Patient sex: M
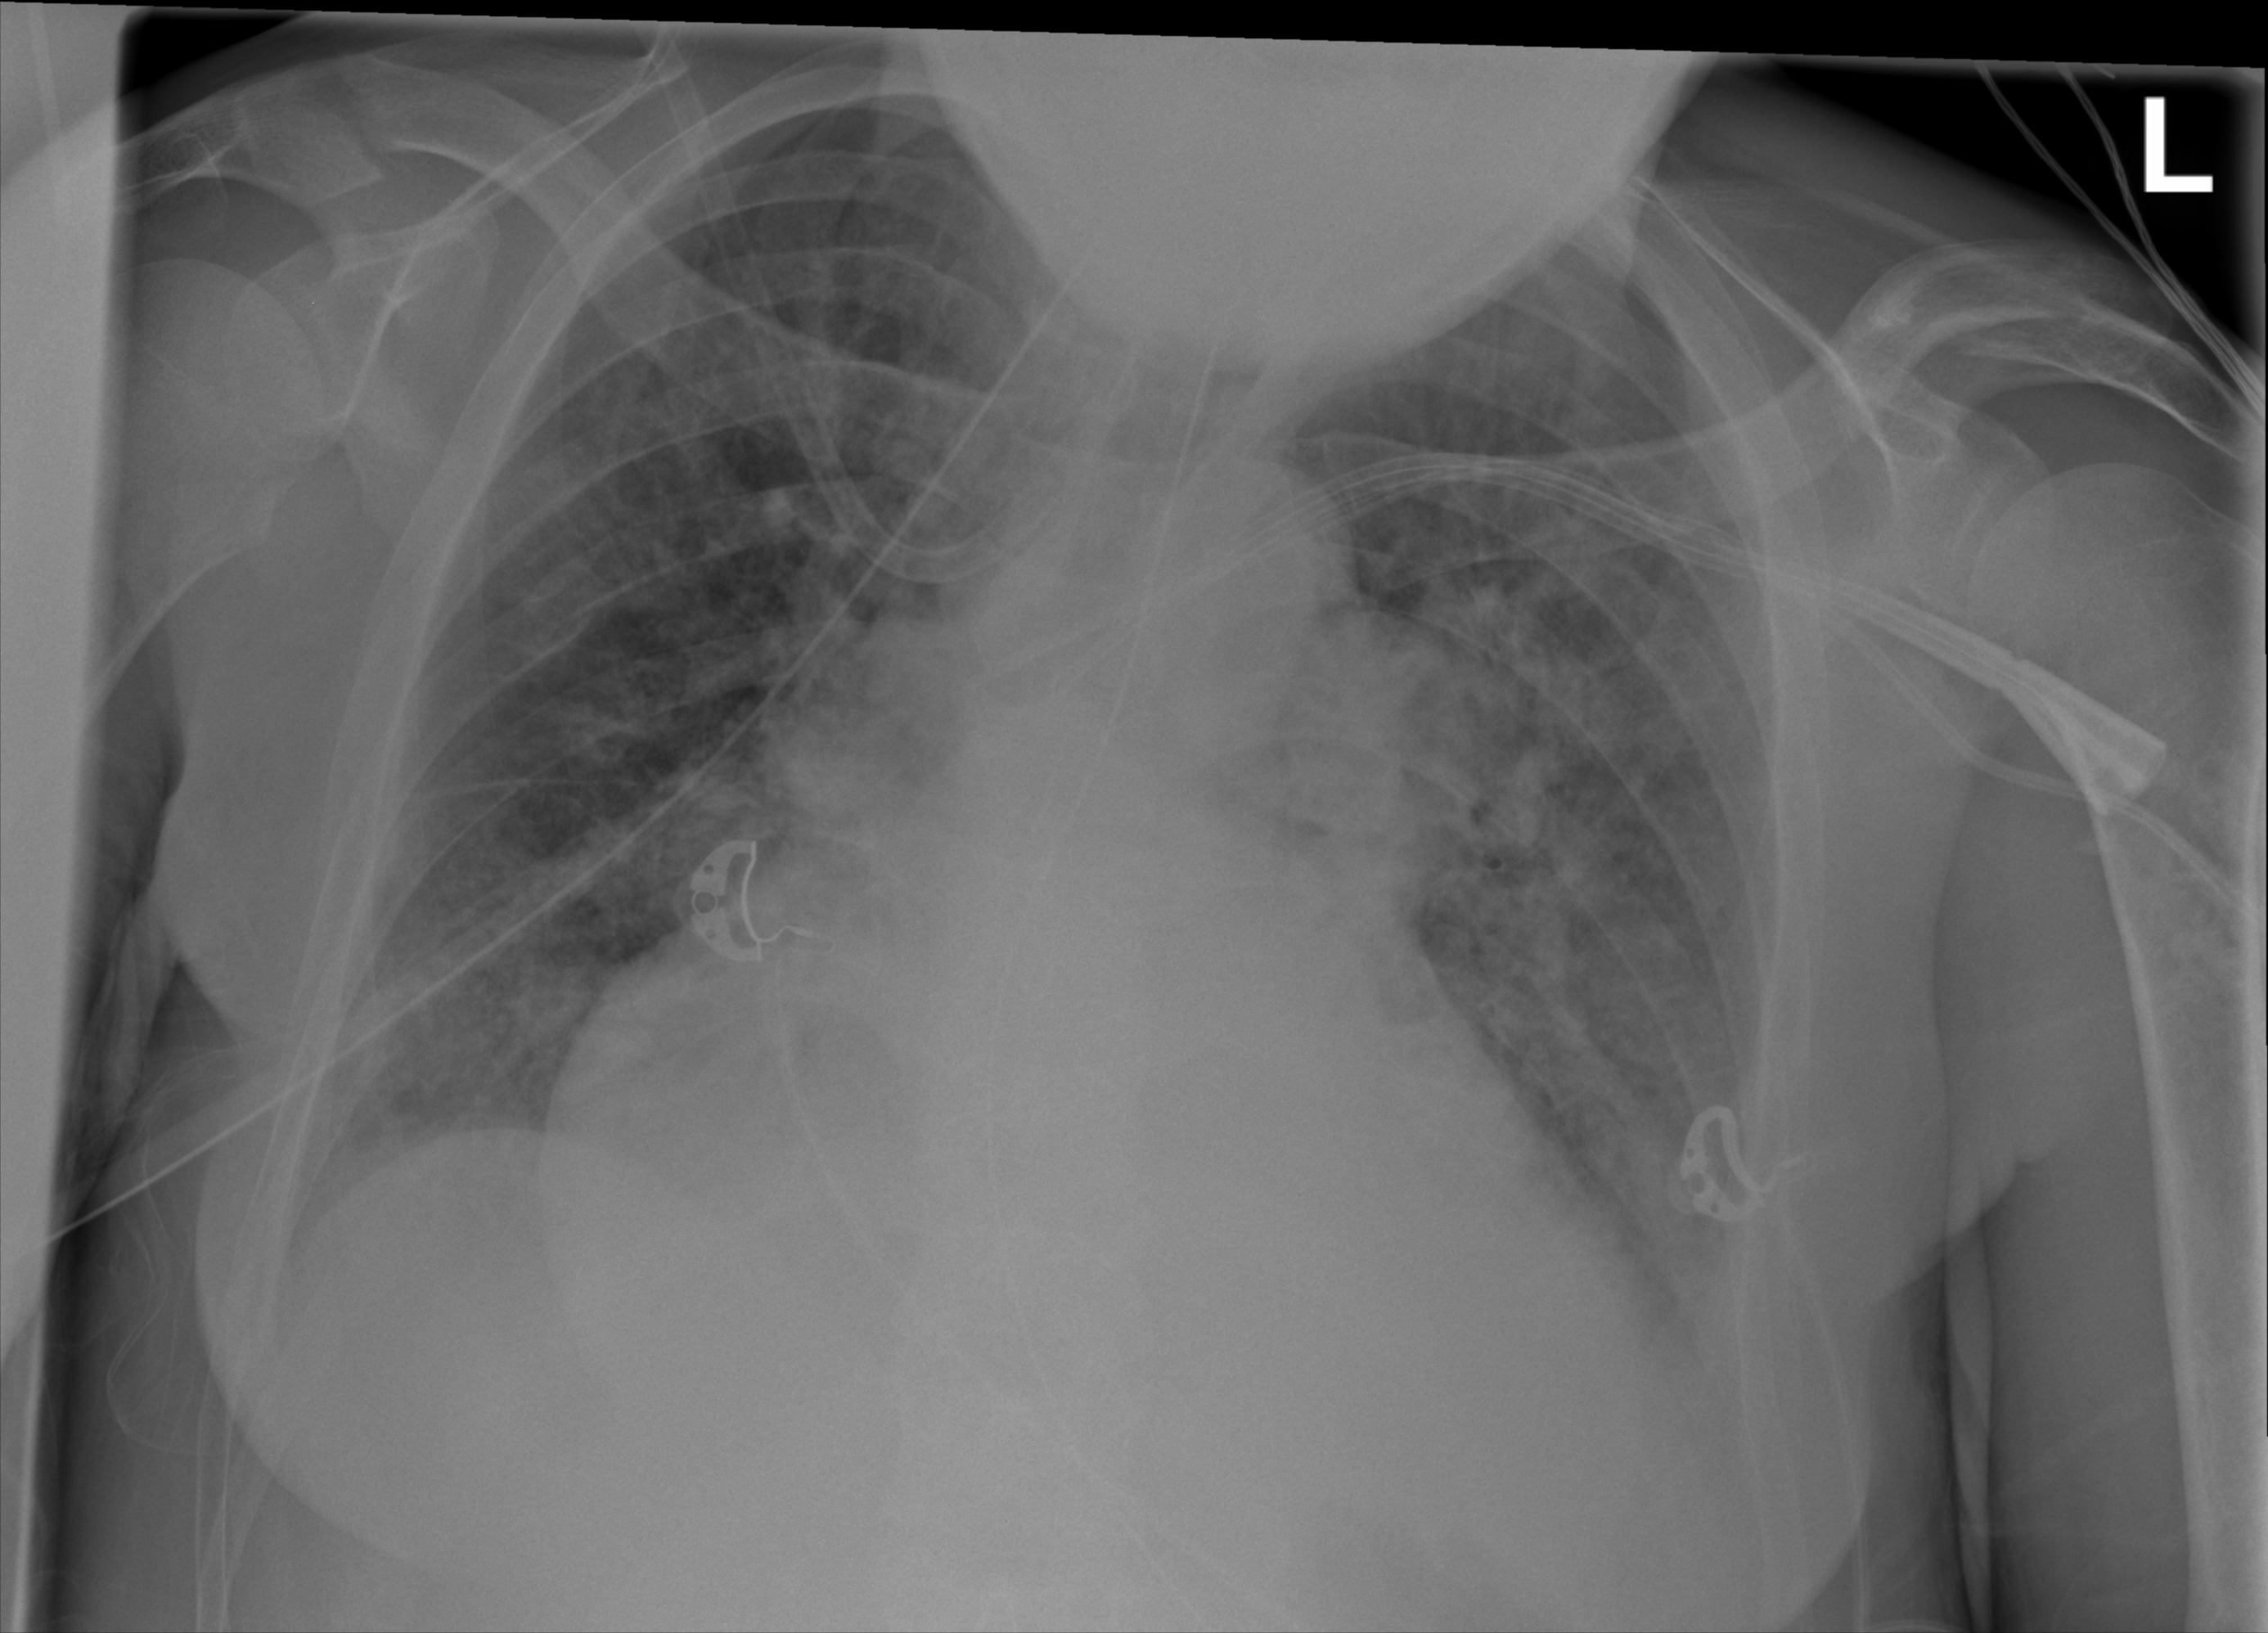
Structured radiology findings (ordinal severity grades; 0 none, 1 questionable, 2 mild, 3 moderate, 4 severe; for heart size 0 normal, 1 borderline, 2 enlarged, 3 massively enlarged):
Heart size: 2
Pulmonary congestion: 2
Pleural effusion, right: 1
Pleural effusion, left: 2
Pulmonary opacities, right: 2
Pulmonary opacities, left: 3
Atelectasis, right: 2
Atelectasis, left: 3